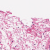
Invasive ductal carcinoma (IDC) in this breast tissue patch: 0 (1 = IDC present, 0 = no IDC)